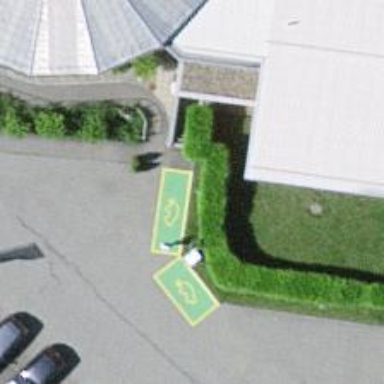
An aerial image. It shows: Charging station.